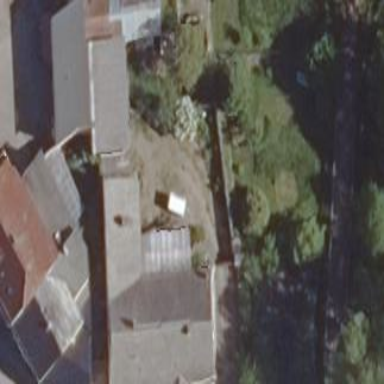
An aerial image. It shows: Detached building with gabled roof.